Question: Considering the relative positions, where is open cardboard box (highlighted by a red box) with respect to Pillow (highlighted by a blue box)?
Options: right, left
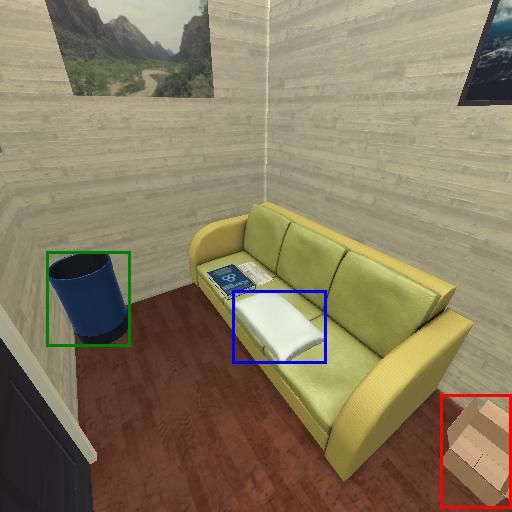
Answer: right